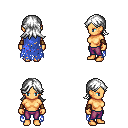
a pixel art fantasy rpg character, female body template, human, tanned skin, blue tattered cape, magenta pants, white loose hair, cloth bracers, four views (front, back, left, right), 2x2 character sprite sheet, small pixel art, hard edges, no anti-aliasing